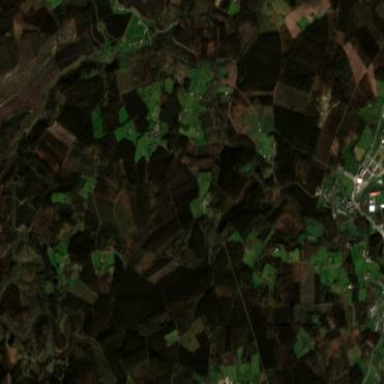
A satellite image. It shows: Forest with broadleaved trees.